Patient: sex M, age 57
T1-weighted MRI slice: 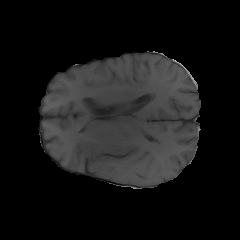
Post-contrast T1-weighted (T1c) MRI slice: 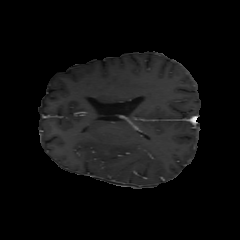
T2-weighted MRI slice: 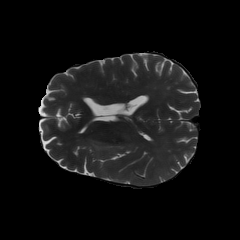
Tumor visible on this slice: yes
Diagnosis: Glioblastoma, IDH-wildtype
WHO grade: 4